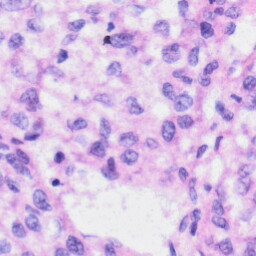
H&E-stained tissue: Liver